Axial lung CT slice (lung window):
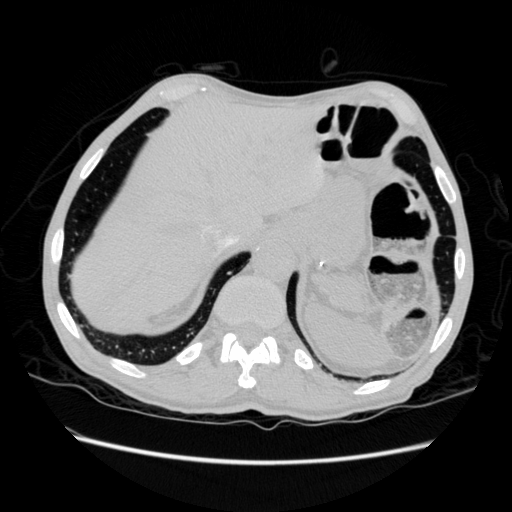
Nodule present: no